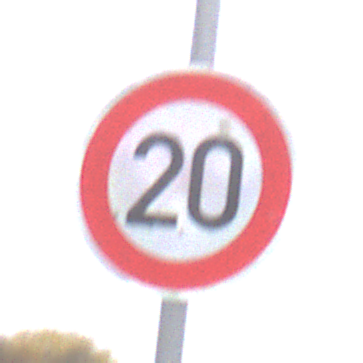
Verkehrszeichen: Geschwindigkeit20
Umgebung: Outdoor, Suburban
Tageszeit: Midday
Wetter: Overcast
Licht: Natural
Jahreszeit: NotSpecified
Kontrast: LowContrast